【题型】填空题　【知识点】平面几何　【难度】easy
如图，点 $A$、$B$、$C$ 和点 $D$、$E$、$F$ 分别位于同一条直线上，如果 $AD \parallel BE \parallel CF$，且 $DE:EF=2:3$，$AC=10$，那么 $BC=$ \_\_\_\_\_\_。}

\vspace{0.5cm}

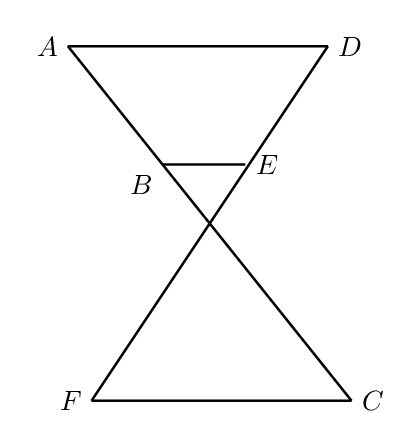
【解答】

\noindent \textbf{【答案】} $\boldsymbol{6}$

\vspace{0.2cm}
\noindent \textbf{【详解】} 解：$\because DE:EF = 2:3$，
$\therefore EF = \dfrac{3}{2}DE$，
$\because AD \parallel BE \parallel CF$，
$\therefore \dfrac{AB}{AC} = \dfrac{DE}{DF} = \dfrac{DE}{DE + EF} = \dfrac{DE}{DE + \dfrac{3}{2}DE} = \dfrac{2}{5}$，
$\therefore AB = \dfrac{2}{5}AC = \dfrac{2}{5} \times 10 = 4$，
$\therefore BC = AC - AB = 10 - 4 = 6$，
故答案为：$\boldsymbol{6}$．